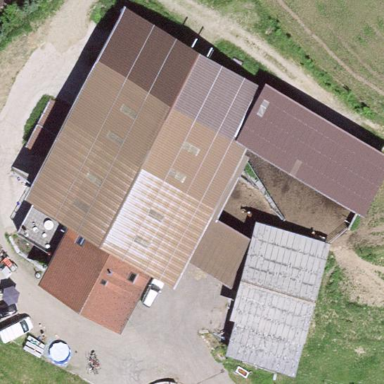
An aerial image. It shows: Farm building.